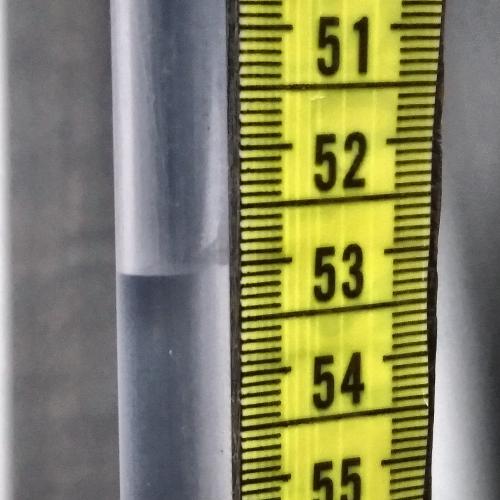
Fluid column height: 53.0 cm